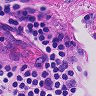
Metastatic tissue present: no